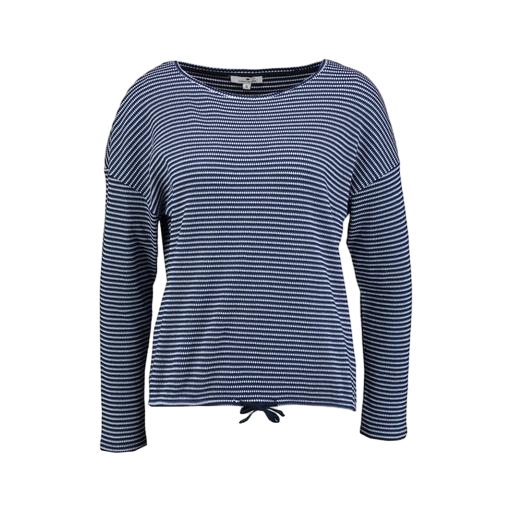
blue women's striped long-sleeve t-shirt, blue long-sleeved striped top, longsleeve t-shirt, white background